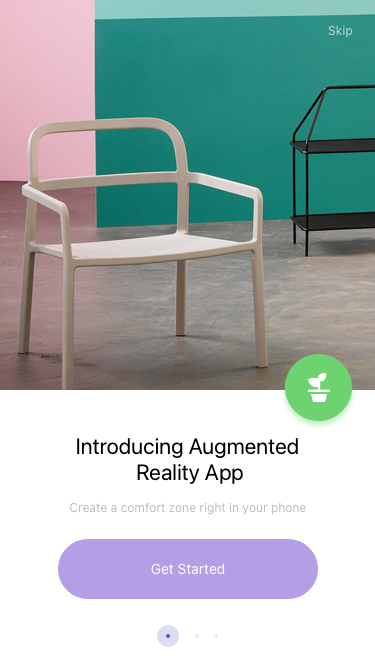
Text in this UI design:
Get Started
Create a comfort zone right in your phone
Introducing Augmented
 Reality App
Skip